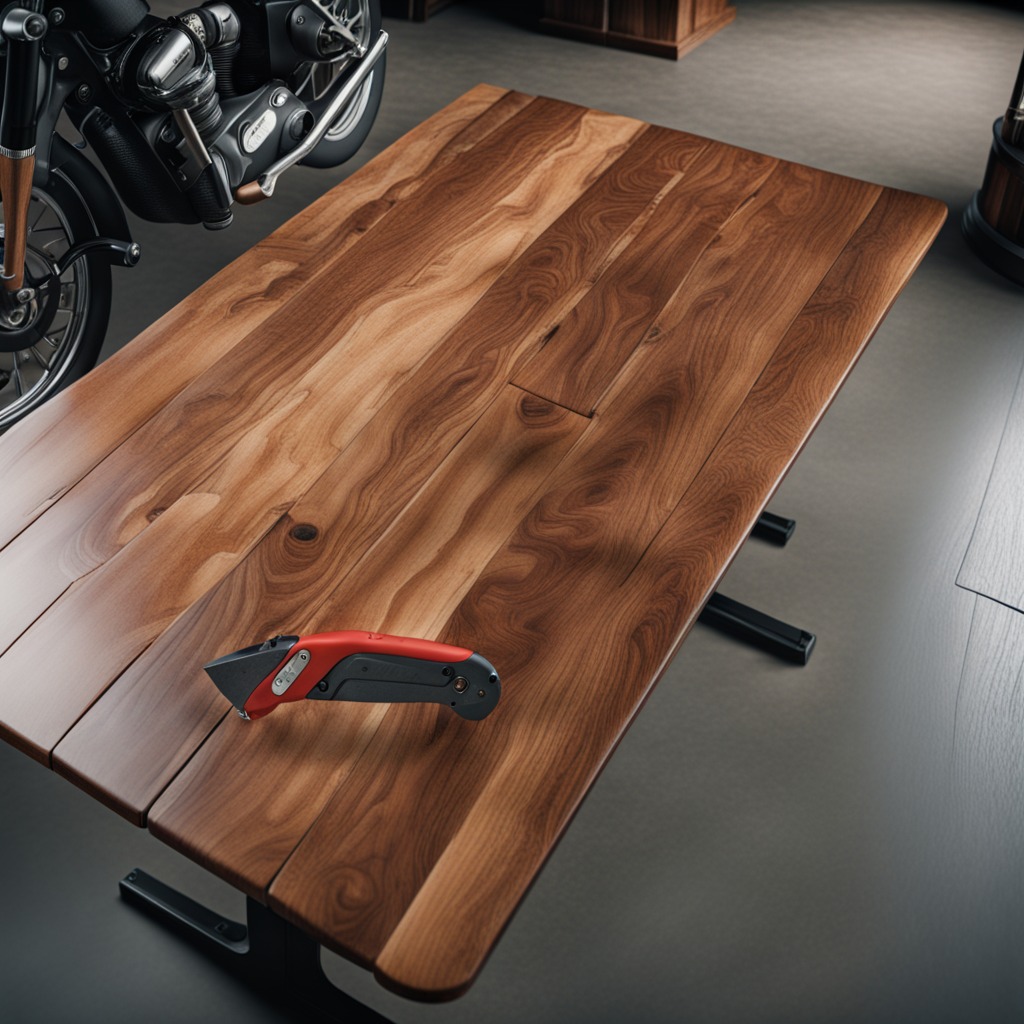
A utility knife lies on an oil-spilled wooden table in a vintage motorcycle garage.